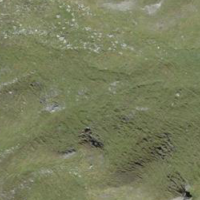
EUNIS habitat code: 26
Species observed at this site:
Marmota marmota